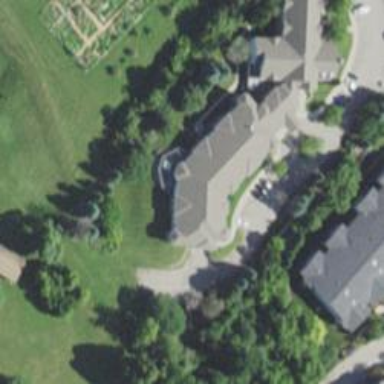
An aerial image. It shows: Nursing home building.